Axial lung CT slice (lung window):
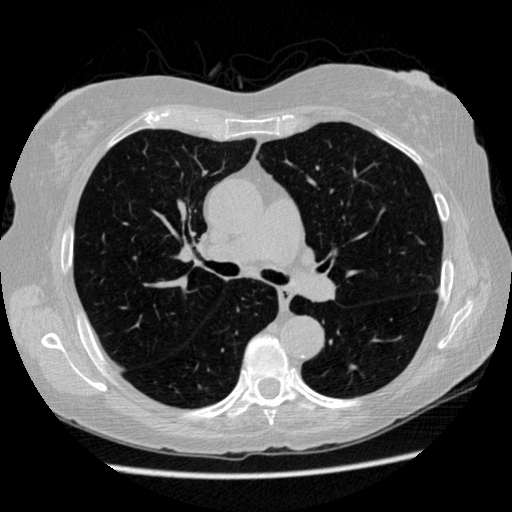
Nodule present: no